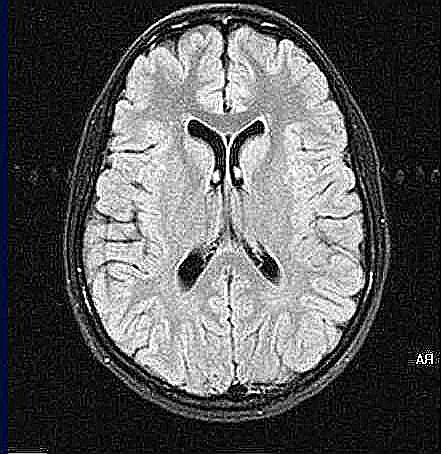
Label: notumor